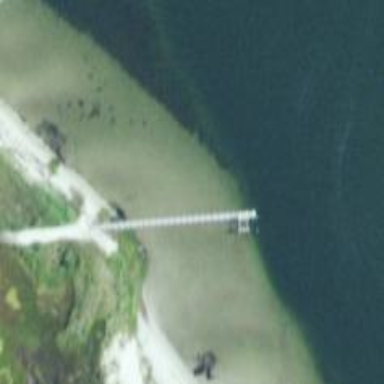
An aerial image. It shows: Man-made pier.